Question: I have a weird problem when using Seated Mode in the Xna Example of the Kinect for Windows Developer Toolkit 1.5.1.
The only thing I add to the code is flowing line.
'''
this.Sensor.SkeletonStream.TrackingMode = SkeletonTrackingMode.Seated;
'''

Did anybody tried using XNA and Seated Mode without having this Problem?
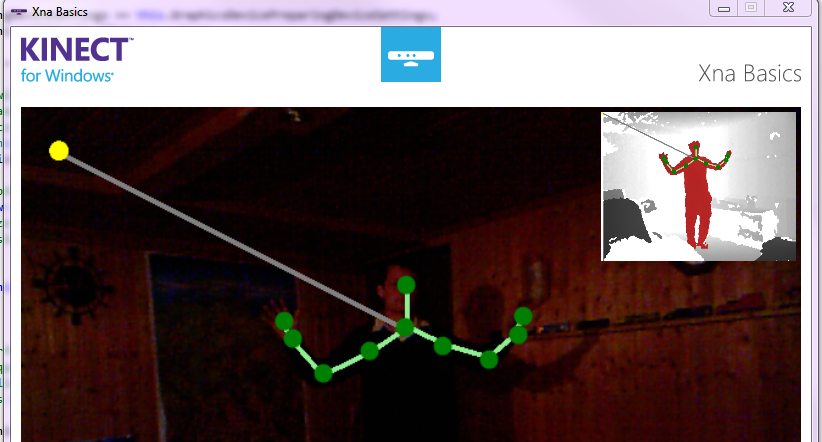
Answer: This looks like the XNA sample tries to draw all joints. Since only a limited set of joints is available in seated mode, the remaining joints are drawn at a default position.